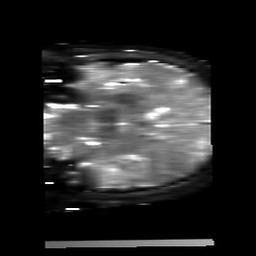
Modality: T2starmap
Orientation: coronal
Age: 56
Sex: male
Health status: ill